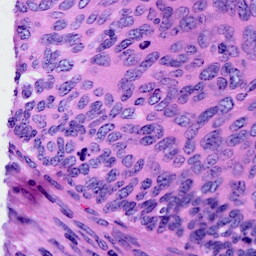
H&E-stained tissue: Cervix